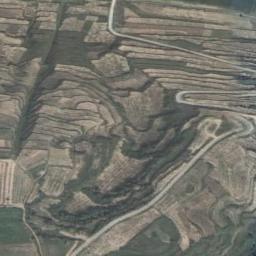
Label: terrace